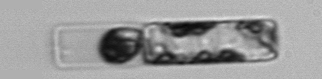
Label: Guinardia_delicatula_TAG_internal_parasite